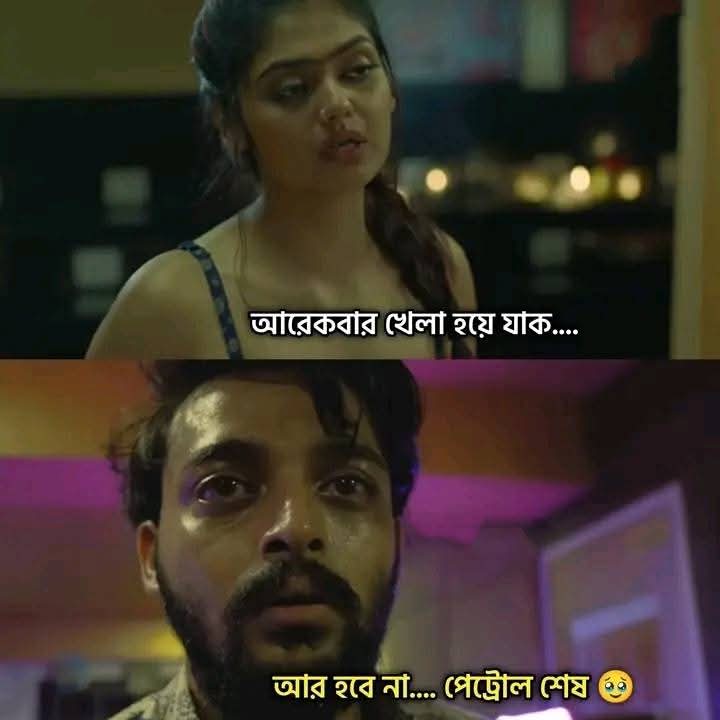
Text: আরেকবার খেলা হয়ে যাক....
আর হবে না.... পেট্রোল শেষ
Label: Non Hate